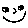
Label: smiley face